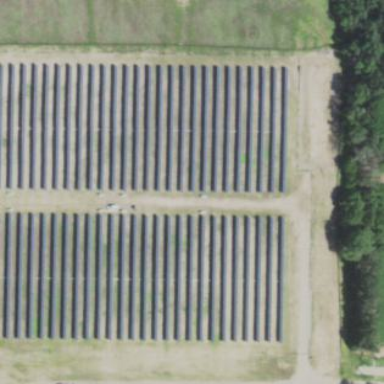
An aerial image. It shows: Solar power plant utilizing photovoltaic technology to generate electricity.